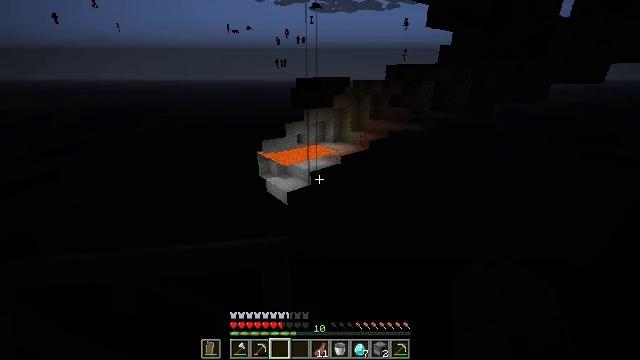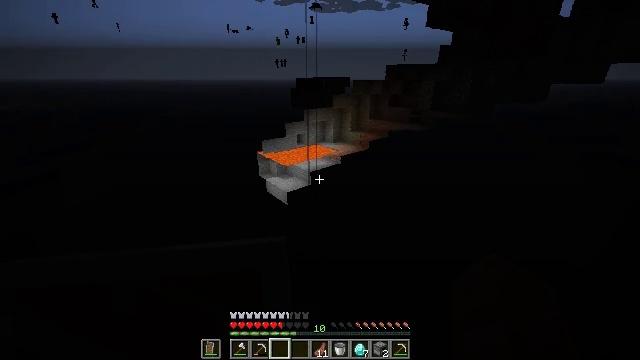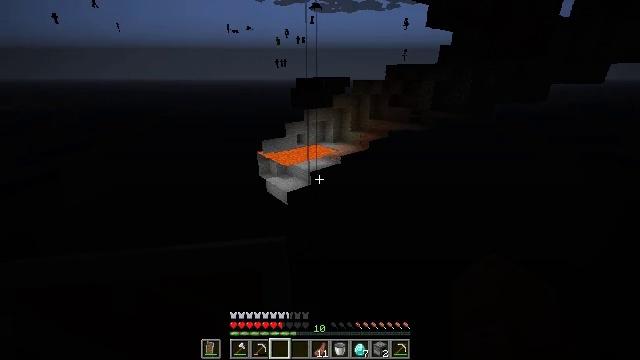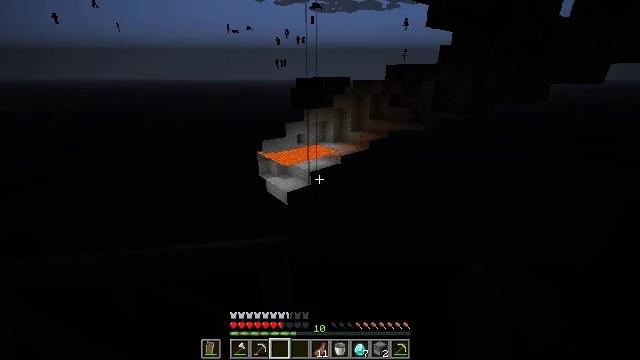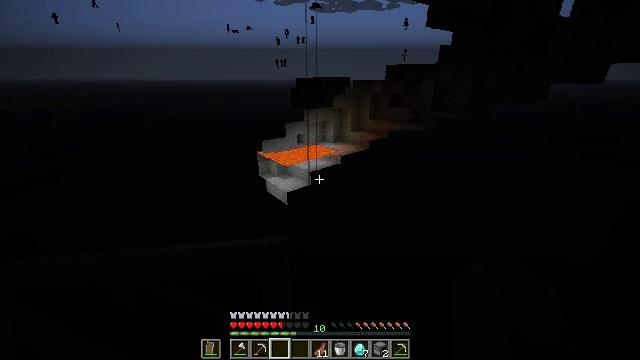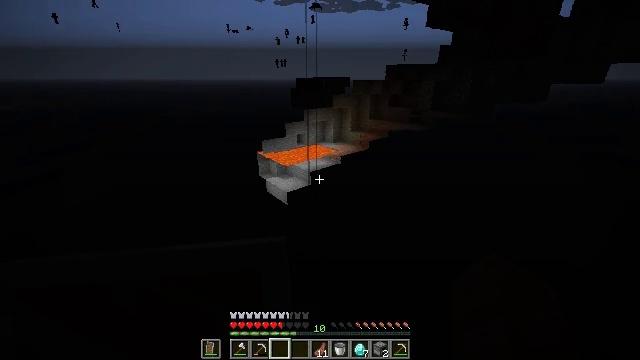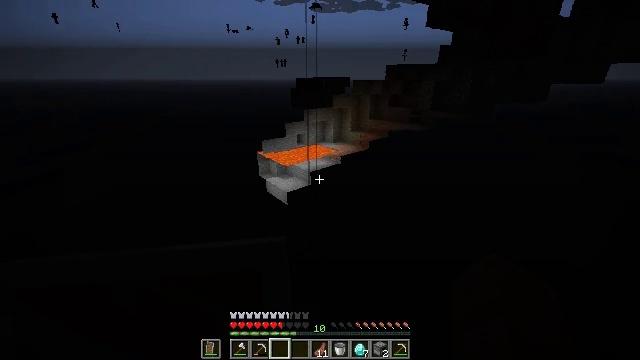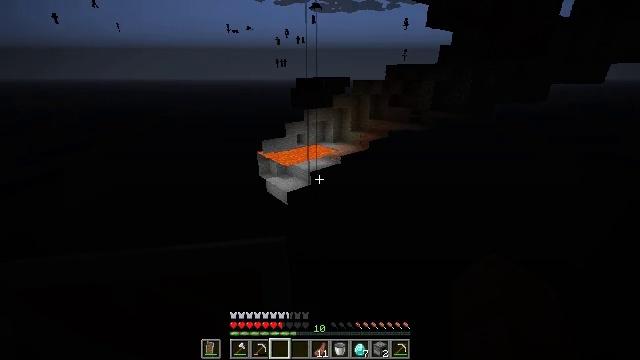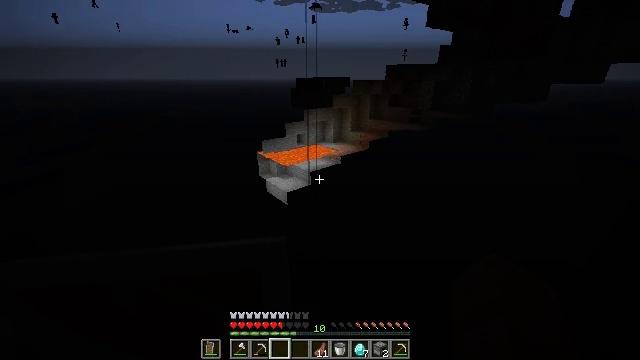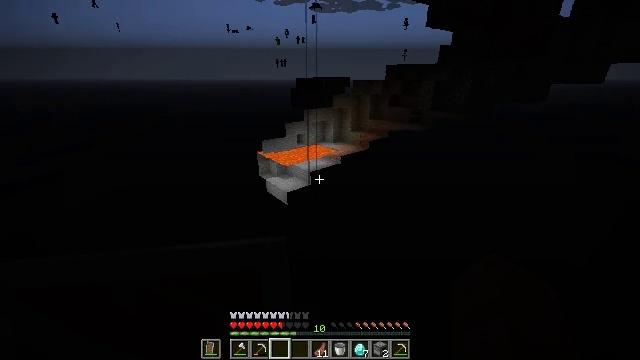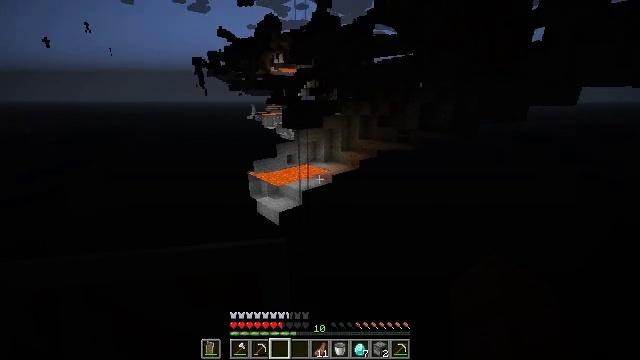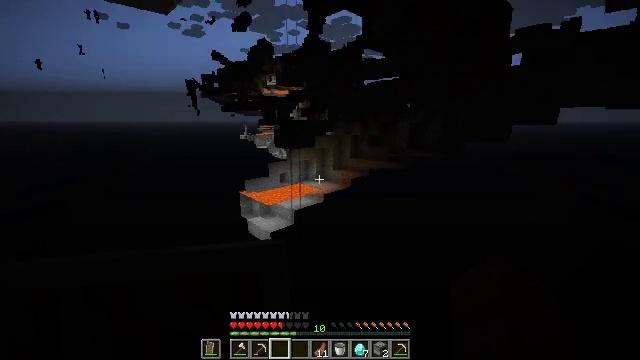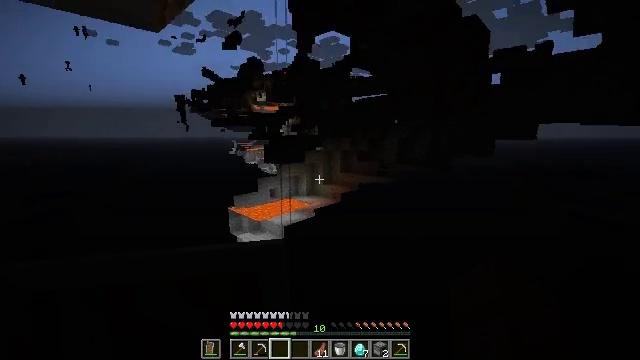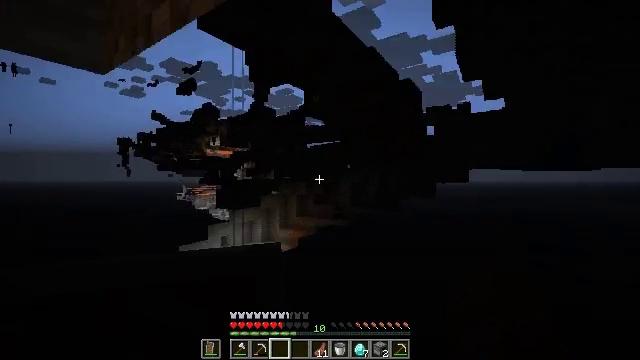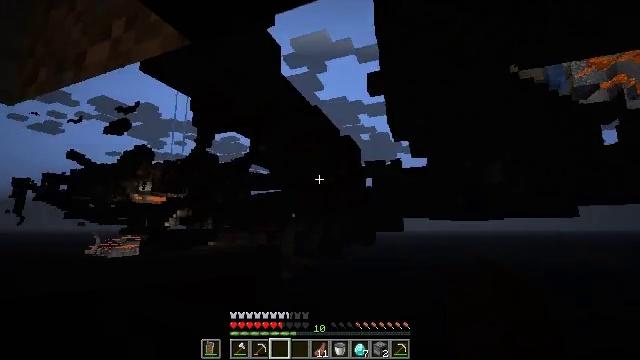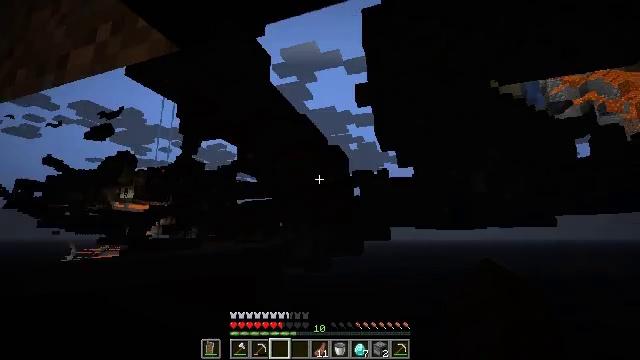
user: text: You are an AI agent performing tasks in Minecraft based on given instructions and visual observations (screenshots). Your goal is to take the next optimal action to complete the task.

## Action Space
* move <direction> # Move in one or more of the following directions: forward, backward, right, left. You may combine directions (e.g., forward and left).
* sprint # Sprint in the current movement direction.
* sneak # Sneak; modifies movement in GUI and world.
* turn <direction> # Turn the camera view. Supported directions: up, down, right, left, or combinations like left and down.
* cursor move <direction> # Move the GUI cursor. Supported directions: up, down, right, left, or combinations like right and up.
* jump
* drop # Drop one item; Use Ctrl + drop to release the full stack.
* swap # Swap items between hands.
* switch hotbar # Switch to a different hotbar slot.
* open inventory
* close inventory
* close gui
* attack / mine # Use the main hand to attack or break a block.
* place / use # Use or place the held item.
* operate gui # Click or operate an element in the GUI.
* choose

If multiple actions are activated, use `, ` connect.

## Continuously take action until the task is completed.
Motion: motion action
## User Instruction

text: Attack the composter to add it to your inventory.
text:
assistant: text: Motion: no_op
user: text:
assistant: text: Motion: no_op
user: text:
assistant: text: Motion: no_op
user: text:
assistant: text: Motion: no_op
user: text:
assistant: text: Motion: no_op
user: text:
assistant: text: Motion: no_op
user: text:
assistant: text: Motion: no_op
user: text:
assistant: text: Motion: no_op
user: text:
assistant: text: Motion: no_op
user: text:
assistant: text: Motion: turn right and up
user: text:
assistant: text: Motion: turn right and up
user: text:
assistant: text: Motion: turn right and up
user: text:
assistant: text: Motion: turn right and up
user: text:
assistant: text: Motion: turn right and up
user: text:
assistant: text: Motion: turn right and up
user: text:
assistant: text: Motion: turn right and up
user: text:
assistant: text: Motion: turn right
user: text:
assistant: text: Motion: turn right
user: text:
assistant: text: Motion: turn right
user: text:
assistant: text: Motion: no_op
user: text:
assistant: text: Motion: turn right
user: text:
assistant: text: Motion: turn right
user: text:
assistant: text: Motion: no_op
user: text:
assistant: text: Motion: turn right
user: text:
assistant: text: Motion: no_op
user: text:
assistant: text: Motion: no_op
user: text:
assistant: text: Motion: no_op
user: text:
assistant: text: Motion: no_op
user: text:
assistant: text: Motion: no_op
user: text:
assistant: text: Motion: no_op